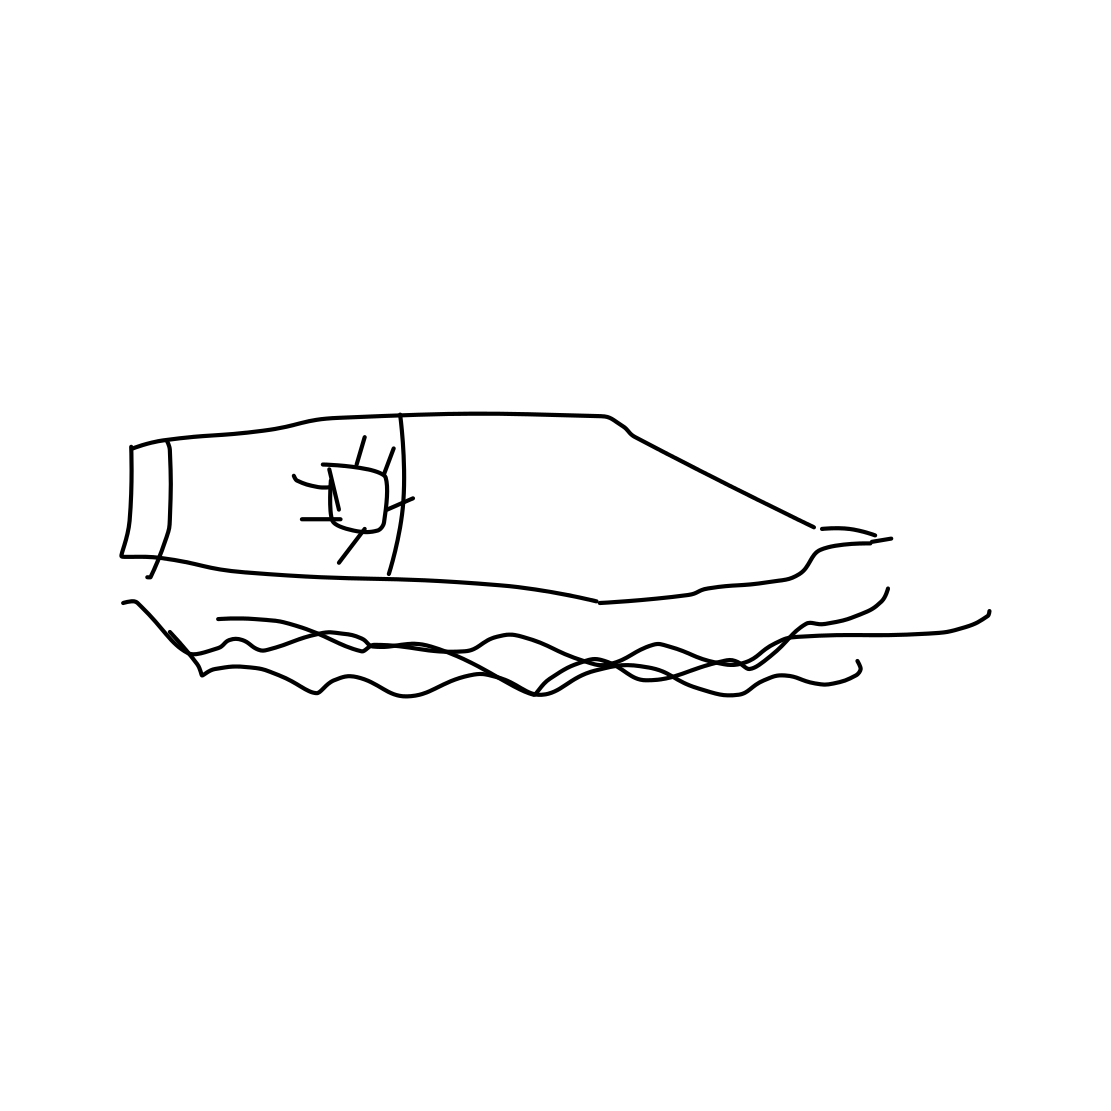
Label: speed-boat